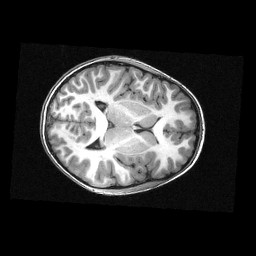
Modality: T1w
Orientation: axial
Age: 10
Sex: male
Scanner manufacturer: siemens
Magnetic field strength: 3 T
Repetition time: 2.3 s
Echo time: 0.00336 s